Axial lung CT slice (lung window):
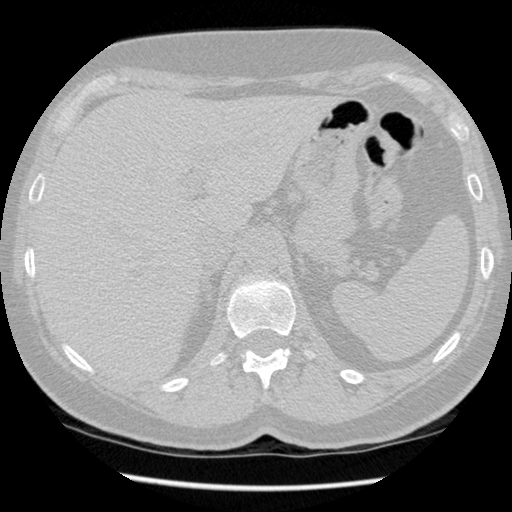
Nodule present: no